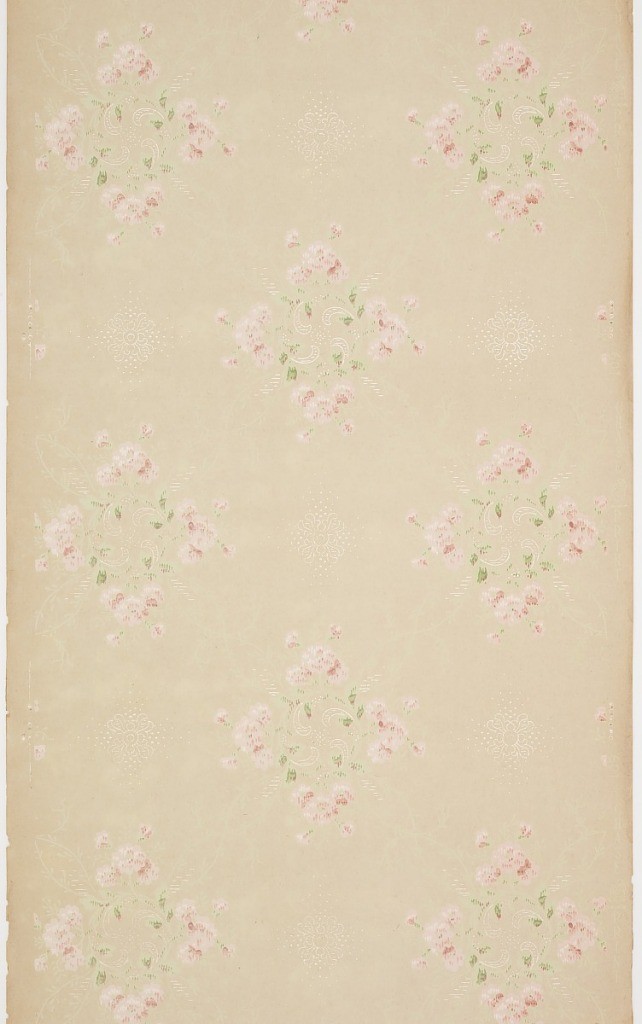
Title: Ceiling paper
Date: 1905–1915
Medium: Machine-printed paper, liquid mica
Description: Printed floral motifs imitating a textile weave. Clusters of pink flowers with green foliage forming a near square. There is a pinwheel in the center.  This motif alternates with a smaller medallion printed in liquid mica. Printed on lightly grounded tan paper.